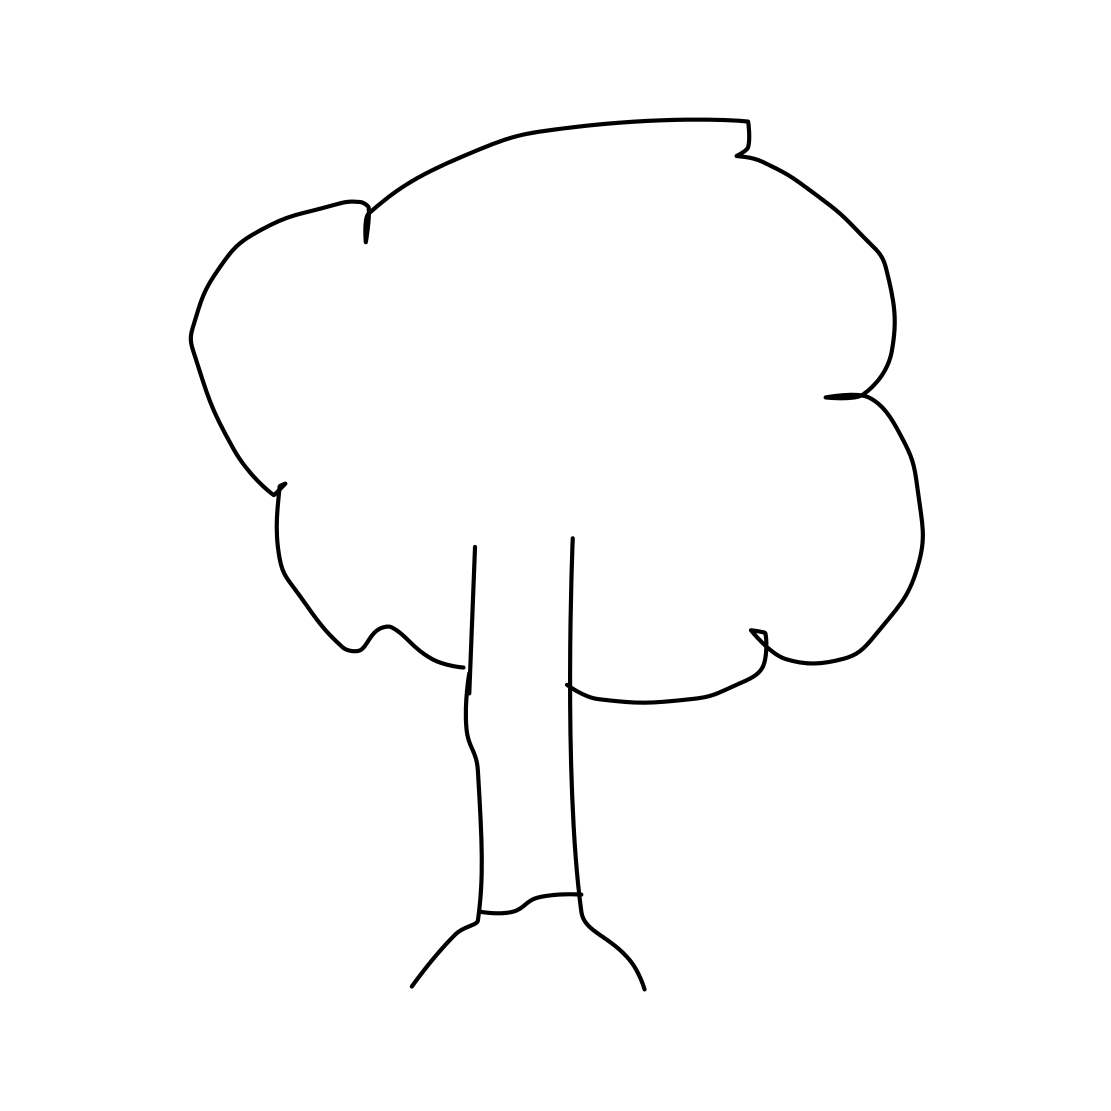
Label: tree